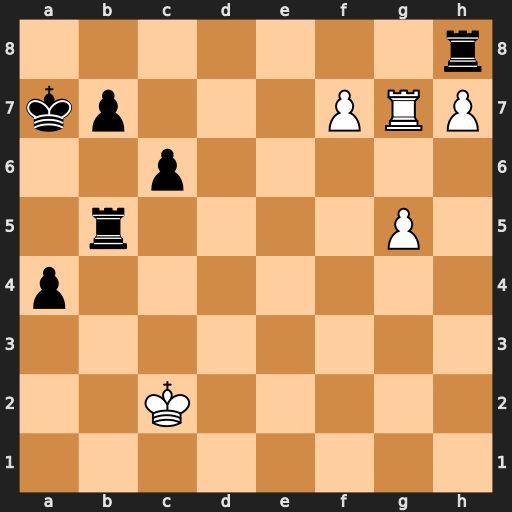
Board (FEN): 7r/kp3PRP/2p5/1r4P1/p7/8/2K5/8
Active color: w
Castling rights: -
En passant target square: -
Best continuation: Rg8 Rxh7 f8=Q